The image is the raw time-domain waveform of a rolling-element bearing's vibration signal. What is the most likely bearing condition (normal, inner_race, outer_race, ball)?
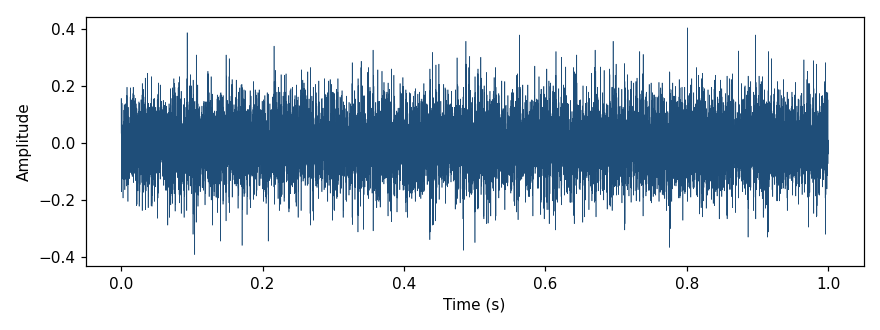
Answer: outer_race